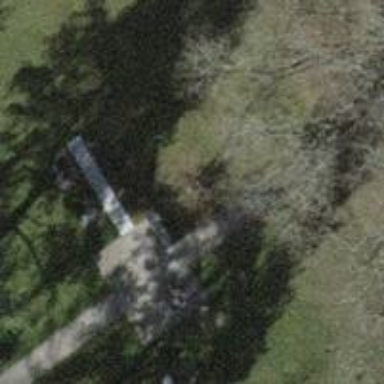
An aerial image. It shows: Bench.